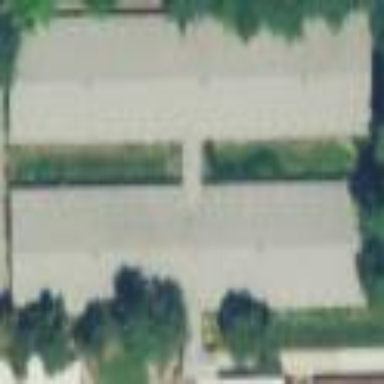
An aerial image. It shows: Nursing home building.